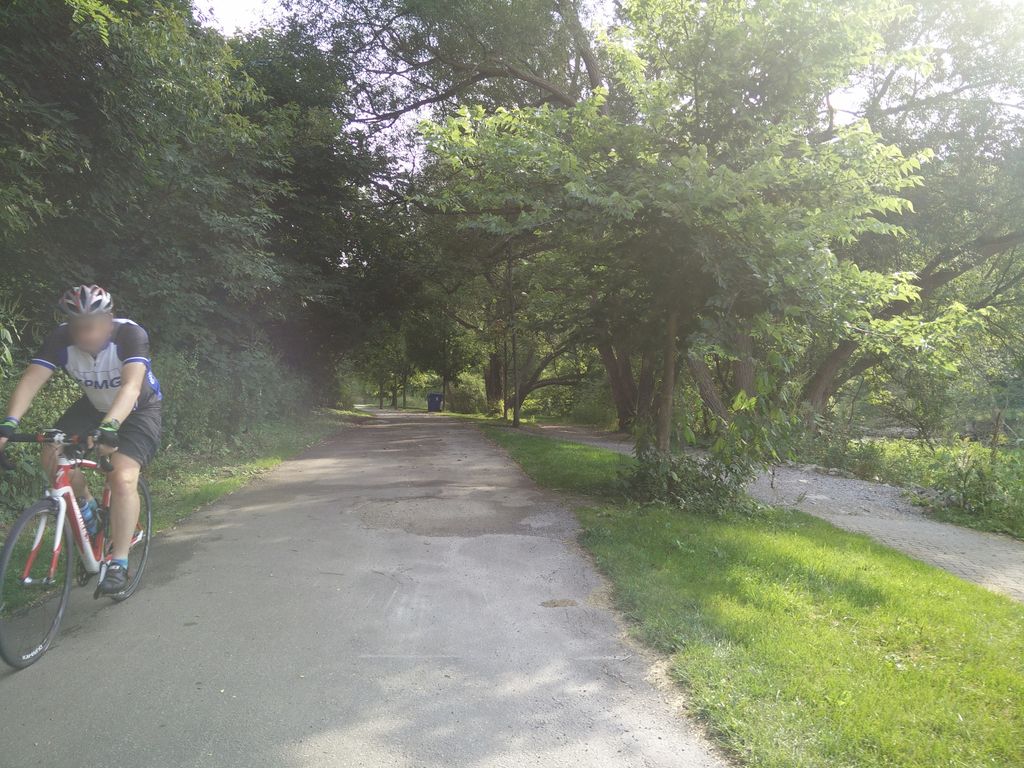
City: toronto